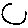
Label: circle